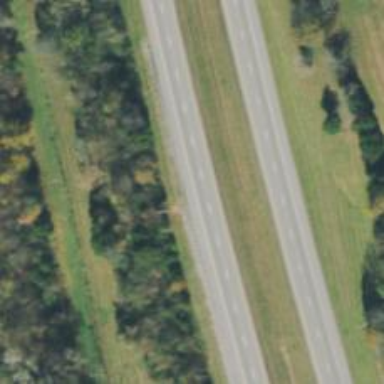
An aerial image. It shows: Trunk highway.